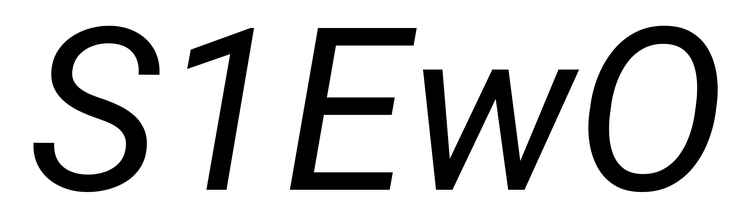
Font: Roboto-Italic_Italic